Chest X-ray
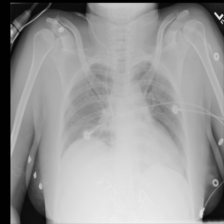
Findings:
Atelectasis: negative
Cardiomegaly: negative
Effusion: negative
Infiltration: negative
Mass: negative
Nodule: negative
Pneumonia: negative
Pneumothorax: negative
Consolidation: negative
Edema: negative
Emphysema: negative
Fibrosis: negative
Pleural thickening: negative
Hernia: negative